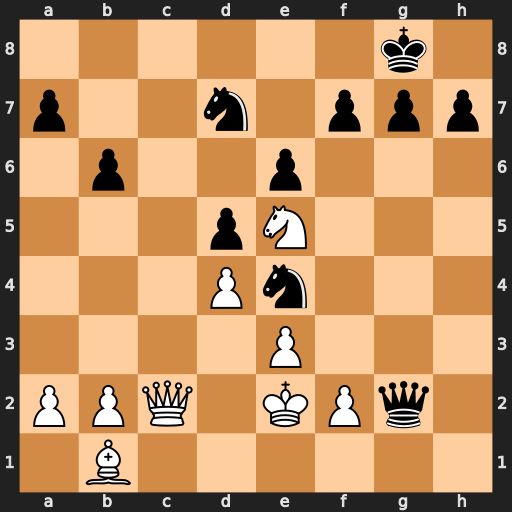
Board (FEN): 6k1/p2n1ppp/1p2p3/3pN3/3Pn3/4P3/PPQ1KPq1/1B6
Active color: w
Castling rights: -
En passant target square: -
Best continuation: Qc8+ Nf8 Bxe4